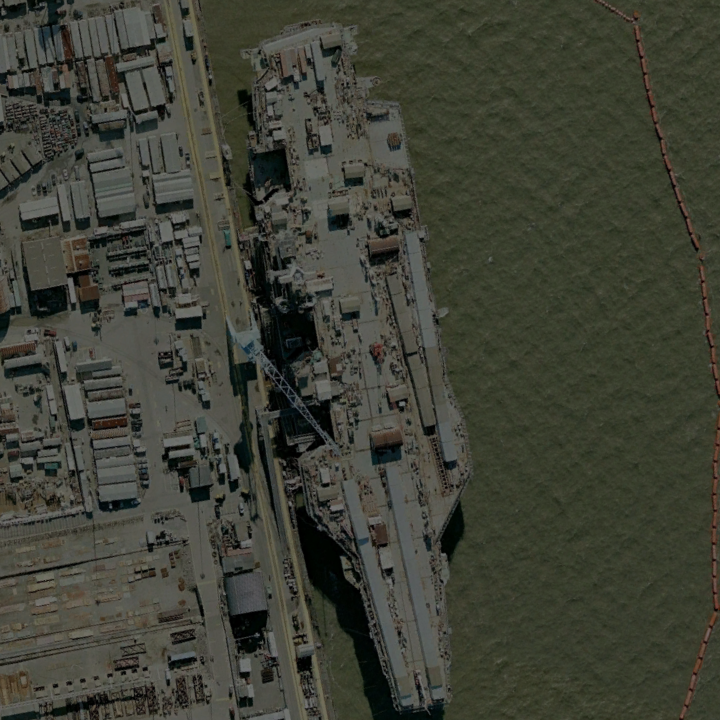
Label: aircraft_carrier